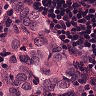
Metastatic tissue present: yes